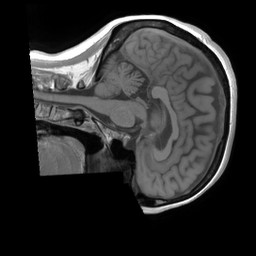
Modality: T1w
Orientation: sagittal
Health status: ill
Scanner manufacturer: siemens
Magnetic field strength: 3 T
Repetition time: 0.4 s
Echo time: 0.00246 s